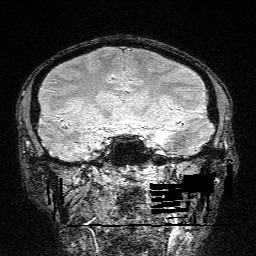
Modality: FLASH
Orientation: sagittal
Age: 23
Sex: male